Field crop: tomato
Growth stage: 2
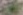
Species: solanum